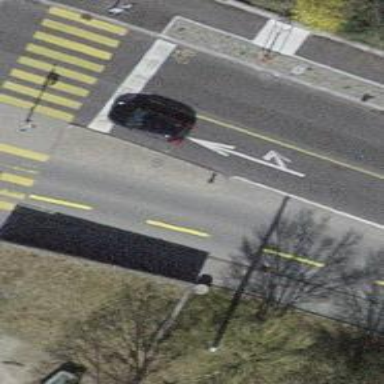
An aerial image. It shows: Asphalt sidewalk.